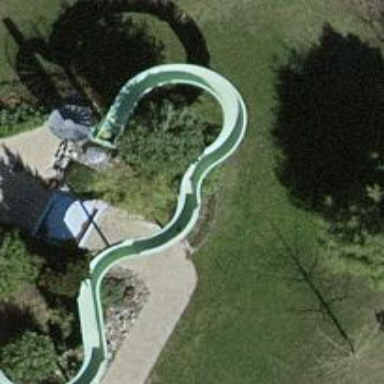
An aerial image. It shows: Water slide attraction.